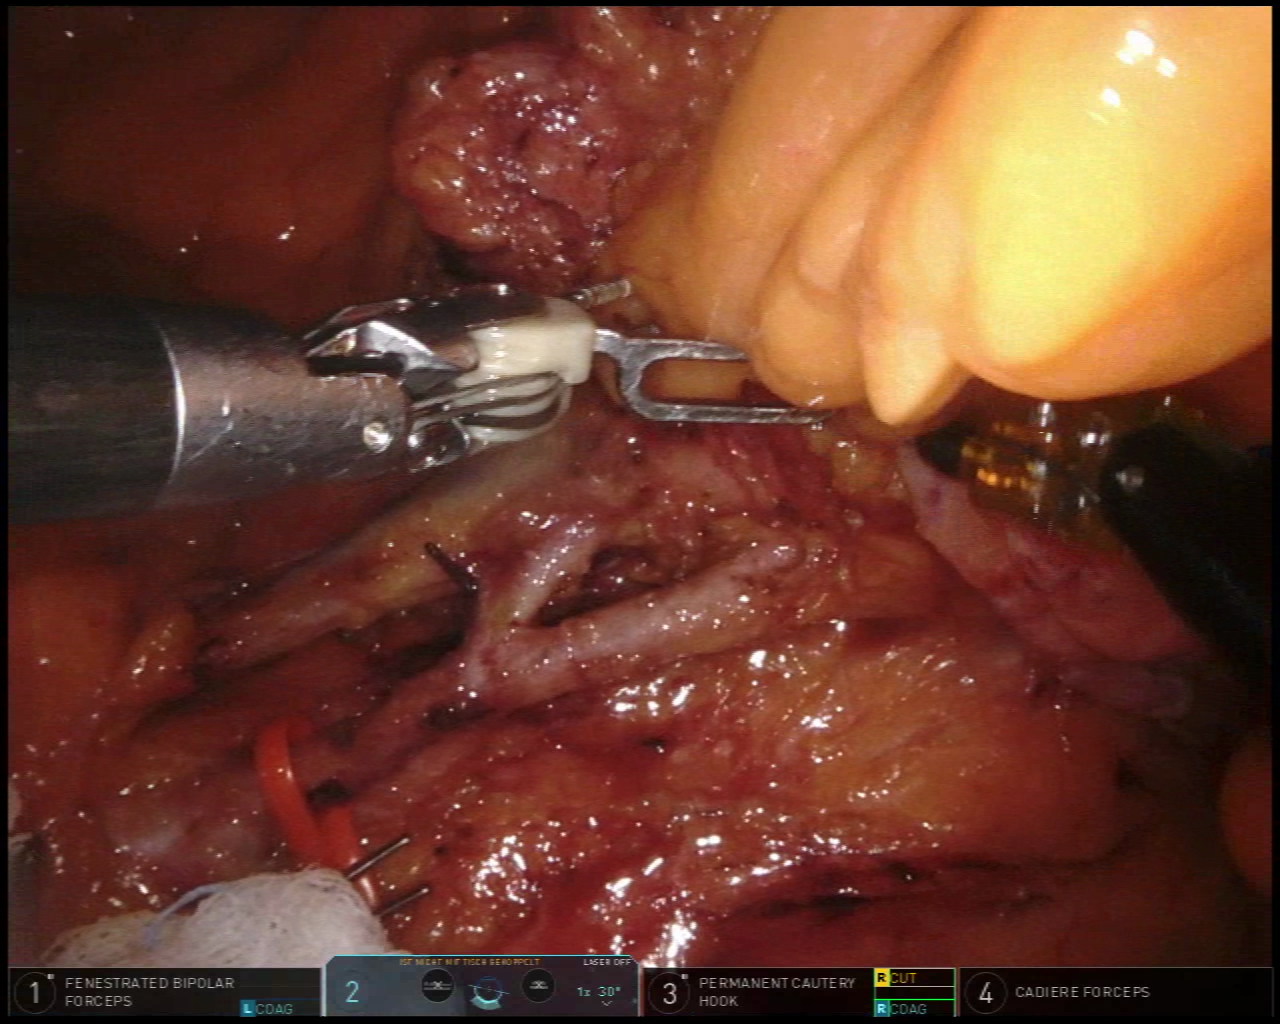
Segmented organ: inferior_mesenteric_artery
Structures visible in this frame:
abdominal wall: no
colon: no
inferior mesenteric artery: yes
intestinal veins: yes
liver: no
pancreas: no
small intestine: no
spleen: no
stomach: no
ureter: no
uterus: no
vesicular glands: no